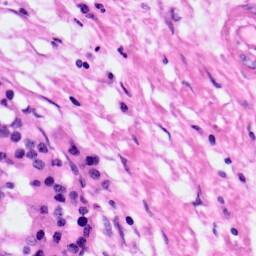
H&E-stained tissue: Pancreatic